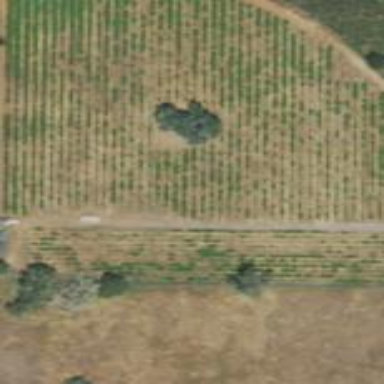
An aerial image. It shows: Vineyard with wine grapes as the crop.